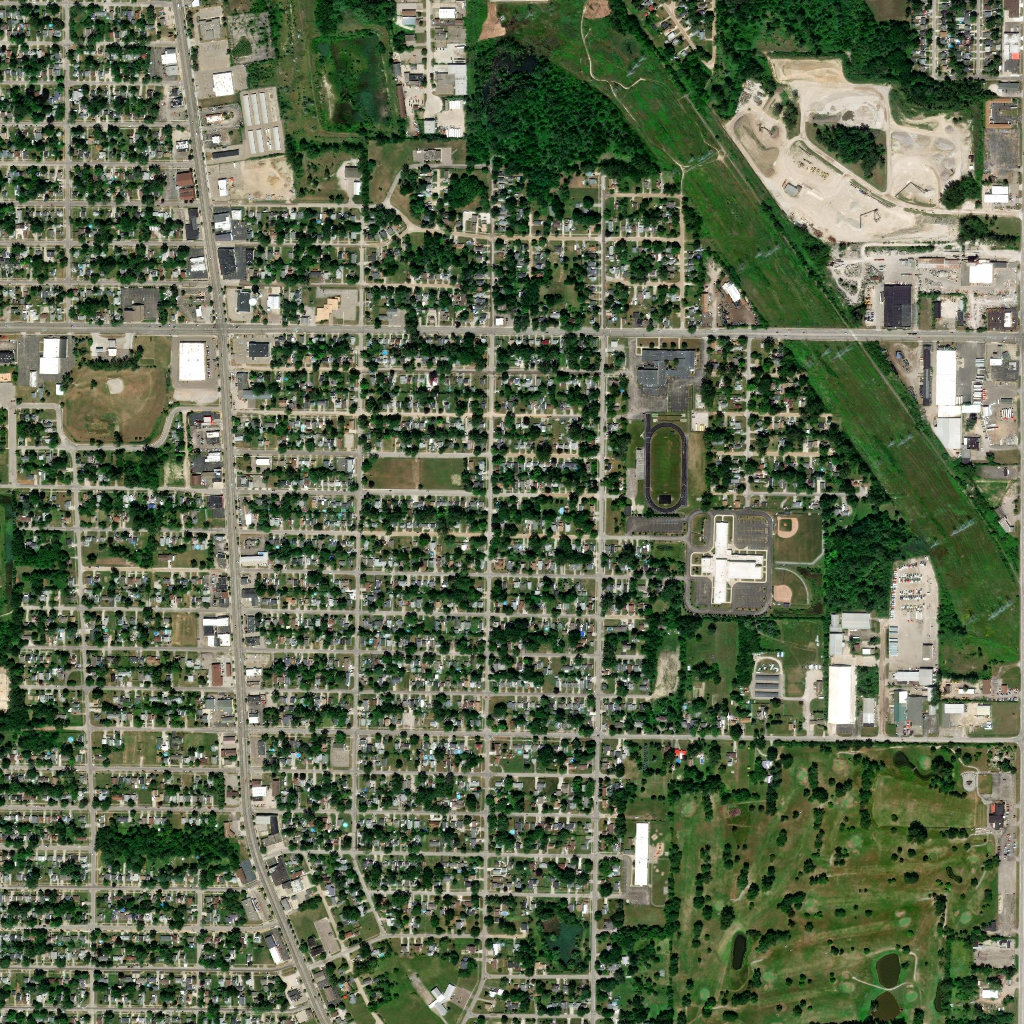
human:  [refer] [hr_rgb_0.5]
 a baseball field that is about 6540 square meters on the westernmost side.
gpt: <box>[[10, 35, 15, 41, 0]]</box>